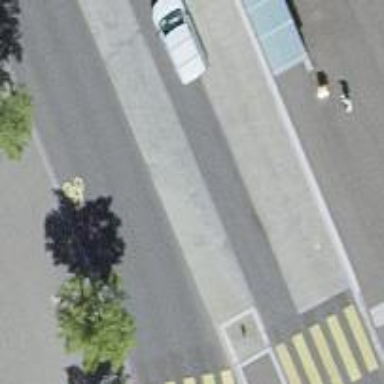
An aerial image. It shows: Secondary road with asphalt surface. There is separate sidewalk on the left side that is shared with cyclists.